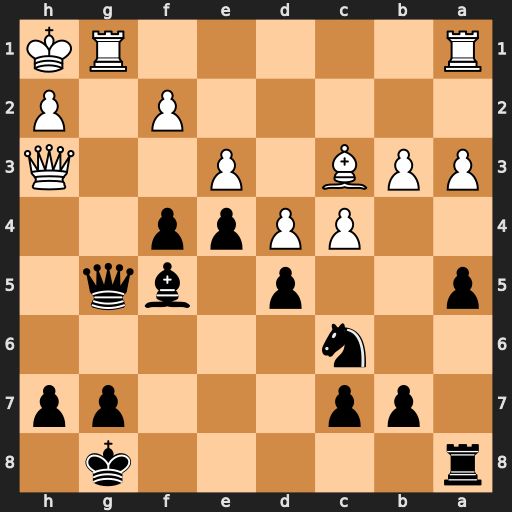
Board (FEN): r5k1/1pp3pp/2n5/p2p1bq1/2PPpp2/PPB1P2Q/5P1P/R5RK
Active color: b
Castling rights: -
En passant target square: -
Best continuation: Qxg1+ Rxg1 Bxh3